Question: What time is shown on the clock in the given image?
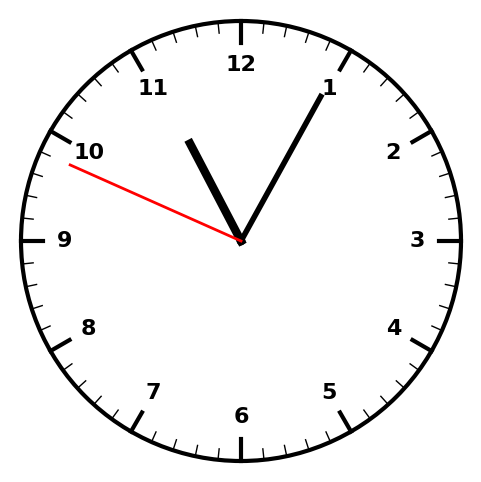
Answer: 11:04:49